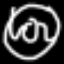
Label: donut